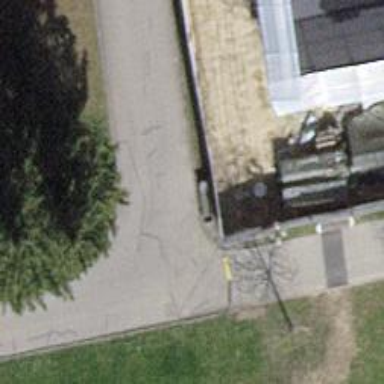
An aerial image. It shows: Brown bench.